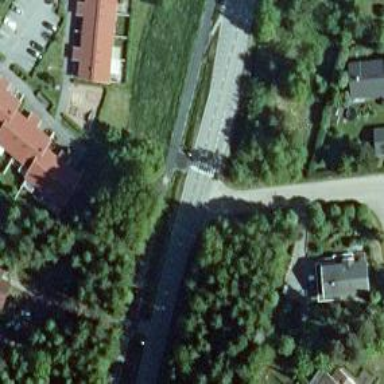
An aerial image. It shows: Footway crossing with marked asphalt surface.